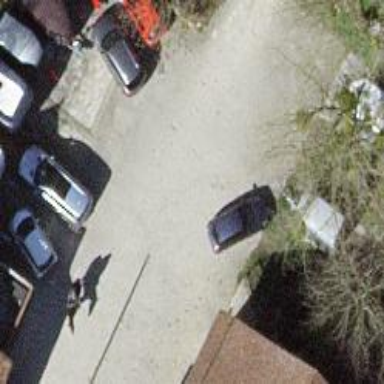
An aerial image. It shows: Driveway leading to service road.